Question: I need some help indexing a UITableView, dividing the data in alphabetic sections. The data model is from a core data graph.
I have the index (A-Z), loaded ok, and the section headers are correct. The issue is that the data is not sorted correctly (i.e. alphabetic).
There is an entity attribute in the model that is an alphabetic index. I've looked at the sqlite file and that is ok.
Here are pieces of relevant code. Please help me understand what I'm missing or messing :)
'''
- (void)viewDidLoad {
[super viewDidLoad];
sectionArray = [[NSArray alloc] init];
self.collation = [UILocalizedIndexedCollation currentCollation];
if (languageKey == 0) {
sectionArray = [NSArray arrayWithArray:[@"|a,a|b|g|d|e,e|z|e,e|th|i,i|k|l|m|n|Ks|o,o|p|r|s|t|u,u|ph|kh|ps|o,o|#"
componentsSeparatedByString:@"|"]];
} else {
sectionArray = [NSArray arrayWithArray:
[@"A|B|C|D|E|F|G|H|I|J|K|L|M|N|O|P|Q|R|S|T|U|V|W|X|Y|Z|#"
componentsSeparatedByString:@"|"]];
}
NSManagedObjectContext *context = [self managedObjectContext];
NSEntityDescription *entityDescription = [NSEntityDescription
entityForName:@"WordEntity" inManagedObjectContext:context];
NSFetchRequest *request = [[NSFetchRequest alloc] init];
[request setEntity:entityDescription];
[request setPredicate:[self predicate]];
[request setIncludesSubentities:NO];
filteredWordsArray = [[NSMutableArray alloc] init];
self.searchResults = [NSMutableArray arrayWithCapacity:[[self.fetchedResultsController fetchedObjects] count]];
self.searchDisplayController.searchResultsTableView.rowHeight = wordTable.rowHeight;
}
- (NSInteger)tableView:(UITableView *)tableView numberOfRowsInSection:(NSInteger)section
{
if (tableView == self.searchDisplayController.searchResultsTableView)
{
return [self.searchResults count];
}
else
{
return [[[self.fetchedResultsController sections] objectAtIndex:section] numberOfObjects];
}
}
- (UITableViewCell *)tableView:(UITableView *)tableView cellForRowAtIndexPath:(NSIndexPath *)indexPath {
static NSString *CellIdentifier = @"WordCell";
UITableViewCell *cell = (UITableViewCell *)[self.wordTable dequeueReusableCellWithIdentifier:CellIdentifier];
if (cell == nil) {
cell = [[UITableViewCell alloc] initWithStyle:UITableViewCellStyleSubtitle reuseIdentifier:CellIdentifier];
}
WordEntity *word = nil;
if (tableView == self.searchDisplayController.searchResultsTableView) {
word = [self.searchResults objectAtIndex:indexPath.row];
count = self.searchResults.count;
self.numberWordsLabel.text = [NSString stringWithFormat:@"%lu", (unsigned long)count];
} else {
word = [self.fetchedResultsController objectAtIndexPath:indexPath];
self.numberWordsLabel.text = [NSString stringWithFormat:@"%lu", (unsigned long)fullCount];
}
if (languageKey == 0) {
cell.textLabel.text = word.greekText;
cell.detailTextLabel.text = word.englishText;
} else {
cell.textLabel.text = word.englishText;
cell.detailTextLabel.text = word.greekText;
}
return cell;
}
/*
Section-related methods: Retrieve the section titles and section index titles from the collation.
*/
- (NSInteger)numberOfSectionsInTableView:(UITableView *)tableView
{
NSUserDefaults *defaults = [NSUserDefaults standardUserDefaults];
long languageKey = [defaults integerForKey:DEFAULT_KEY_LANGUAGE_NUMBER];
long count = 0;
if (languageKey == 0) {
count = 24;
} else {
count = 26;
}
return count;
}
- (NSString *)tableView:(UITableView *)tableView titleForHeaderInSection:(NSInteger)section {
return [sectionArray objectAtIndex:section];
}
- (NSArray *)sectionIndexTitlesForTableView:(UITableView *)tableView {
return sectionArray;
}
- (NSInteger)tableView:(UITableView *)tableView sectionForSectionIndexTitle:(NSString *)title atIndex:(NSInteger)index {
return [collation sectionForSectionIndexTitleAtIndex:index];
}
- (NSFetchedResultsController *)fetchedResultsController {
NSSortDescriptor *sortDescriptor = [[NSSortDescriptor alloc] init];
NSUserDefaults *defaults = [NSUserDefaults standardUserDefaults];
long languageKey = [defaults integerForKey:DEFAULT_KEY_LANGUAGE_NUMBER ];
if (languageKey == 0) {
sortDescriptor = [[NSSortDescriptor alloc] initWithKey:@"greekKey" ascending:YES selector:@selector(localizedCaseInsensitiveCompare:)];
// sectionTitleString = @"greekKey";
} else {
sortDescriptor = [[NSSortDescriptor alloc] initWithKey:@"englishKey" ascending:YES selector:@selector(localizedCaseInsensitiveCompare:)];
// sectionTitleString = @"englishKey";
}
NSArray *sortDescriptors = @[sortDescriptor];
[fetchRequest setSortDescriptors:sortDescriptors];
_fetchedResultsController = [[NSFetchedResultsController alloc] initWithFetchRequest:fetchRequest managedObjectContext:self.managedObjectContext sectionNameKeyPath:@"greekKey" cacheName:nil];
_fetchedResultsController.delegate = self;
return _fetchedResultsController;
}
/*
-(NSArray *)partitionObjects:(NSArray *)array collationStringSelector:(SEL)selector
{
collation = [UILocalizedIndexedCollation currentCollation];
NSInteger sectionCount = [[collation sectionTitles] count]; //section count is from sectionTitles and not sectionIndexTitles
NSMutableArray *unsortedSections = [NSMutableArray arrayWithCapacity:sectionCount];
//create an array to hold the data for each section
for(int i = 0; i < sectionCount; i++)
{
[unsortedSections addObject:[NSMutableArray array]];
}
//put each object into a section
for (id object in array)
{
NSInteger index = [collation sectionForObject:object collationStringSelector:selector];
[[unsortedSections objectAtIndex:index] addObject:object];
}
sections = [NSMutableArray arrayWithCapacity:sectionCount];
//sort each section
for (NSMutableArray *section in unsortedSections)
{
[sections addObject:[collation sortedArrayFromArray:section collationStringSelector:selector]];
}
return sections;
}
*/
'''
This is what I'm seeing:

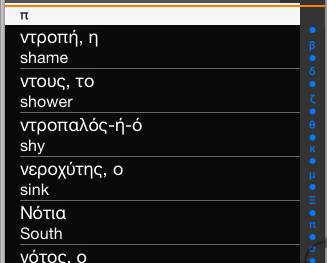
Answer: Try adding a sort descriptor to your 'NSFetchRequest'...
'''
NSSortDescriptor *sortDescriptorSecondary = [[NSSortDescriptor alloc]
initWithKey:@"word" ascending:YES];
[request setSortDescriptors:@[sectionArray, sortDescriptorSecondary]];
'''
Note that when you are using sections in your table view, you must always sort by section first and then other criteria.
---
In a little more detail...
Private properties to include:
'''
@property (nonatomic, strong) NSArray *sectionArray;
'''
Fetch request to include:
'''
// Declare sort descriptors
NSArray *requestSortDescriptors = nil;
NSSortDescriptor *sortDescriptorPrimary = nil;
NSSortDescriptor *sortDescriptorSecondary = nil;
// Set sort descriptors...
// Primary sort descriptor is your section array - sort by sections first.
sortDescriptorPrimary = [NSSortDescriptor sortDescriptorWithKey:self.sectionArray ascending:YES];
// Secondary sort descriptor is your entity attribute 'word' - sort by fetched data second.
sortDescriptorSecondary = [NSSortDescriptor sortDescriptorWithKey:@"word" ascending:YES];
// Set sort descriptor array
requestSortDescriptors = @[sortDescriptorPrimary, sortDescriptorSecondary];
// Apply sort descriptors to fetch request
[request setSortDescriptors:requestSortDescriptors];
'''
Hope this assists, let me know if you require further explanation.
---
I neglected to mention how to propagate the section data.
Personally, for data that is to be displayed in a TVC with section headers, for each entity I define an entity attribute that I always for simplicity call 'sectionIdentifier'.
Then as a part of my methods to persist data, I ensure "section" data is allocated to this attribute 'sectionIdentifier' (e.g. in your example A, B, C, etc).
In your case however, and for this particular example, you have established a local variable called 'sectionArray' in your 'viewDidLoad' TVC lifecycle method.
Working with your code in mind, I suggest the following (per above)...
'''
@property (nonatomic, strong) NSArray *sectionArray;
'''
Also working with your code in mind, I suggest the following (new)...
'viewDidLoad'
'''
- (void)viewDidLoad {
[super viewDidLoad];
self.sectionArray = nil;
self.collation = [UILocalizedIndexedCollation currentCollation];
if (languageKey == 0) {
self.sectionArray = [NSArray arrayWithArray:[@"|a,a|b|g|d|e,e|z|e,e|th|i,i|k|l|m|n|Ks|o,o|p|r|s|t|u,u|ph|kh|ps|o,o|#"
componentsSeparatedByString:@"|"]];
} else {
self.sectionArray = [NSArray arrayWithArray:[@"A|B|C|D|E|F|G|H|I|J|K|L|M|N|O|P|Q|R|S|T|U|V|W|X|Y|Z|#"
componentsSeparatedByString:@"|"]];
}
// I have commented out code following because I cannot see where you are using it.
// Does the compiler not throw up warnings for this fetch request?
//
// NSManagedObjectContext *context = [self managedObjectContext];
// NSEntityDescription *entityDescription = [NSEntityDescription entityForName:@"WordEntity" inManagedObjectContext:context];
// NSFetchRequest *request = [[NSFetchRequest alloc] init];
// [request setEntity:entityDescription];
// [request setPredicate:[self predicate]];
// [request setIncludesSubentities:NO];
filteredWordsArray = [[NSMutableArray alloc] init];
self.searchResults = [NSMutableArray arrayWithCapacity:[[self.fetchedResultsController fetchedObjects] count]];
self.searchDisplayController.searchResultsTableView.rowHeight = wordTable.rowHeight;
}
'''
Also working with your code in mind, I suggest the following (new)...
'NSFetchedResultsController'
'''
- (NSFetchedResultsController *)fetchedResultsController {
NSUserDefaults *defaults = [NSUserDefaults standardUserDefaults];
long languageKey = [defaults integerForKey:DEFAULT_KEY_LANGUAGE_NUMBER ];
// Set up fetch request
NSFetchRequest *fetchRequest = [[NSFetchRequest fetchRequestWithEntityName:@"WordEntity"];
[fetchRequest setPredicate:[self predicate]];
[fetchRequest setIncludesSubentities:NO];
// Declare sort descriptor variables
NSArray *requestSortDescriptors = nil;
NSSortDescriptor *sortDescriptorPrimary = nil;
NSSortDescriptor *sortDescriptorSecondary = nil;
// Set sort descriptors...
// Primary sort descriptor is your section array - sort by sections first.
sortDescriptorPrimary = [NSSortDescriptor sortDescriptorWithKey:self.sectionArray
ascending:YES];
// Secondary sort descriptor is your entity attribute - sort by fetched data second.
if (languageKey == 0) {
sortDescriptorSecondary = [NSSortDescriptor sortDescriptorWithKey:@"greekKey"
ascending:YES
selector:@selector(localizedCaseInsensitiveCompare:)];
// sectionTitleString = @"greekKey";
} else {
sortDescriptorSecondary = [NSSortDescriptor sortDescriptorWithKey:@"englishKey"
ascending:YES
selector:@selector(localizedCaseInsensitiveCompare:)];
// sectionTitleString = @"englishKey";
}
// Set sort descriptor array - section first, then table view data
requestSortDescriptors = @[sortDescriptorPrimary, sortDescriptorSecondary];
// Apply sort descriptors to fetch request
[fetchRequest setSortDescriptors:requestSortDescriptors];
// Your sectionNameKeyPath in your FRC is self.sectionArray (this may be incorrect - try)
_fetchedResultsController = [[NSFetchedResultsController alloc] initWithFetchRequest:fetchRequest
managedObjectContext:self.managedObjectContext
sectionNameKeyPath:self.sectionArray
cacheName:nil];
_fetchedResultsController.delegate = self;
return _fetchedResultsController;
}
'''